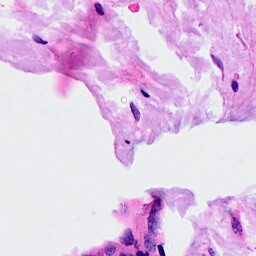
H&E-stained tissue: Breast